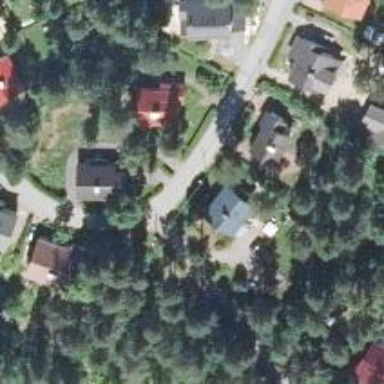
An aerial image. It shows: Residential area.